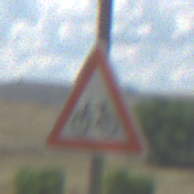
Verkehrszeichen: RadverkehrRechts
Umgebung: Outdoor, Nature
Tageszeit: Midday
Wetter: PartlyCloudy
Licht: Natural
Jahreszeit: Autumn
Kontrast: HighContrast